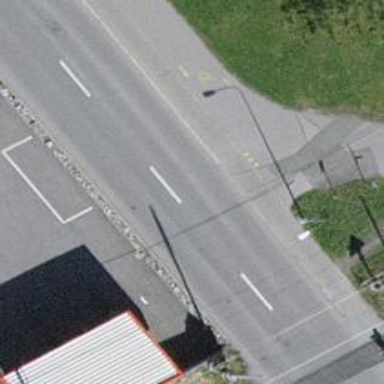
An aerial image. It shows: Asphalt cycleway with adjacent asphalt footway.